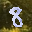
Label: 8